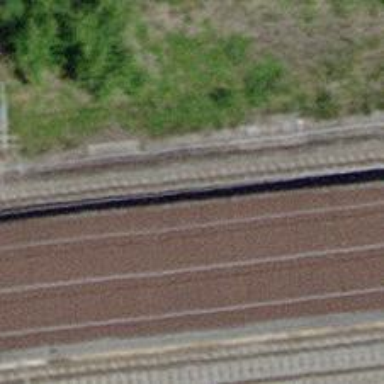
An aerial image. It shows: Public transport stop position along the railway.